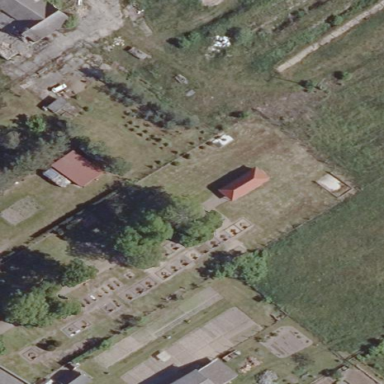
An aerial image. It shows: Cemetery.